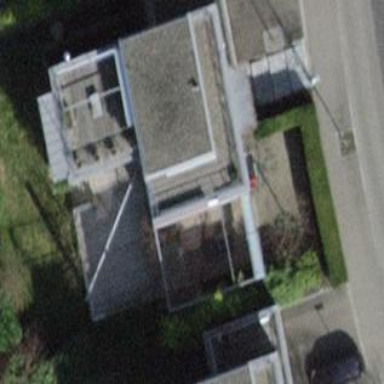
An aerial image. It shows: Balcony as part of building.